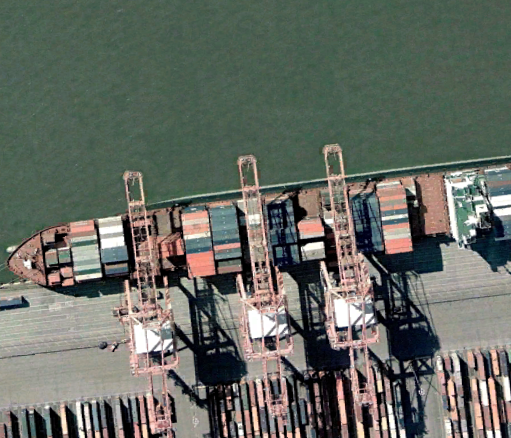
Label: Container_ship